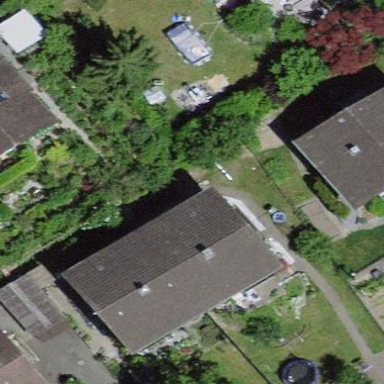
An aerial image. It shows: Gabled terrace building with roof tiles.